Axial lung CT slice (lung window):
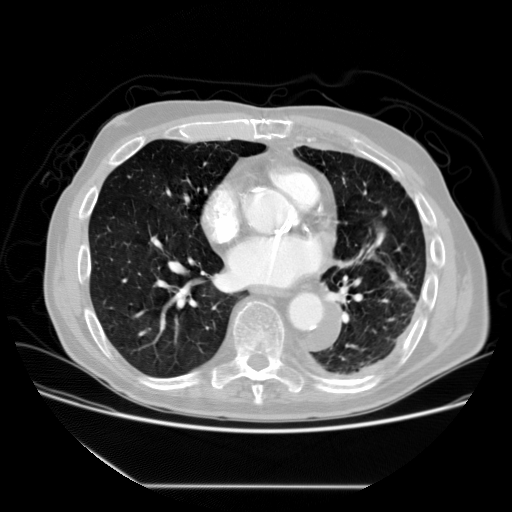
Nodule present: no